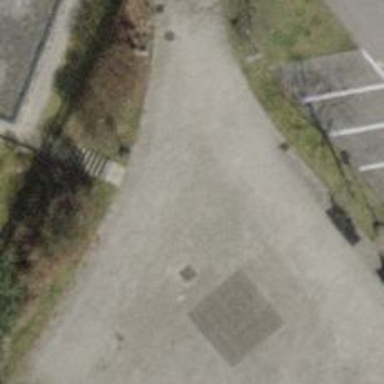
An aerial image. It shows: Alleyway designated as service road.